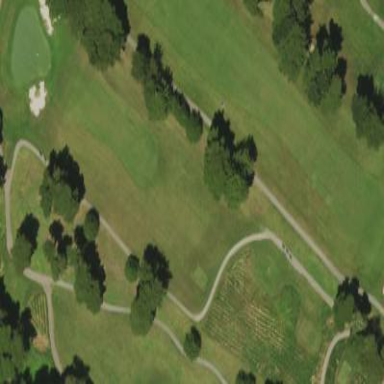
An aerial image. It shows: Grassy area designated as golf fairway.